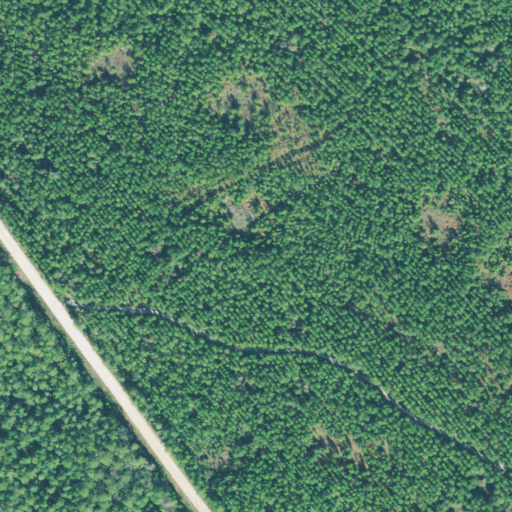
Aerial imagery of island in Georgia named Tiger Island containing evergreen forest, open development, low intensity development, and woody wetlands